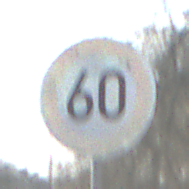
Verkehrszeichen: Geschwindigkeit60
Umgebung: Outdoor, Suburban
Tageszeit: MorningAfternoon
Wetter: PartlyCloudy
Licht: Natural
Jahreszeit: NotSpecified
Kontrast: HighContrast